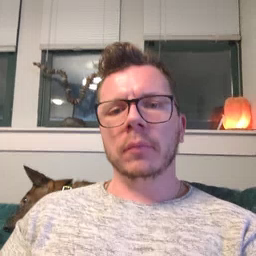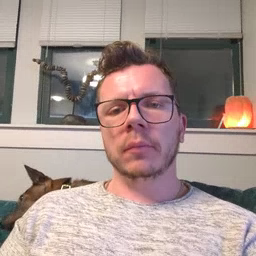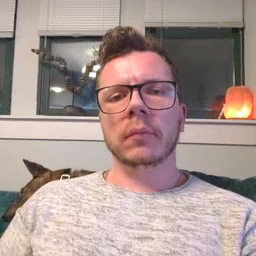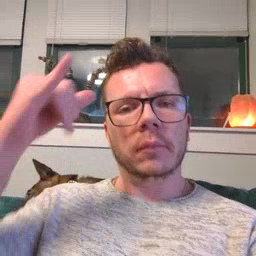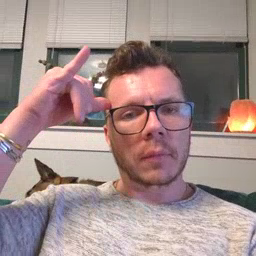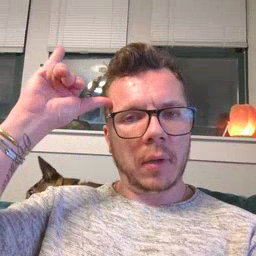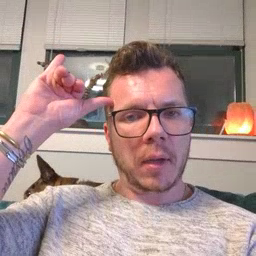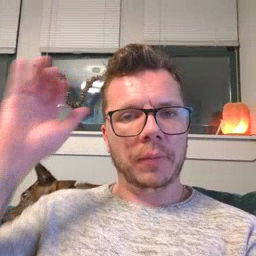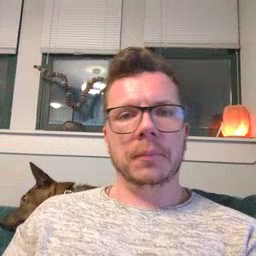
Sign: cow